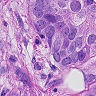
Metastatic tissue present: yes